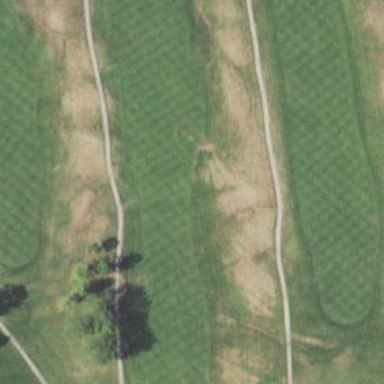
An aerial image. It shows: Grassy area designated as golf fairway.